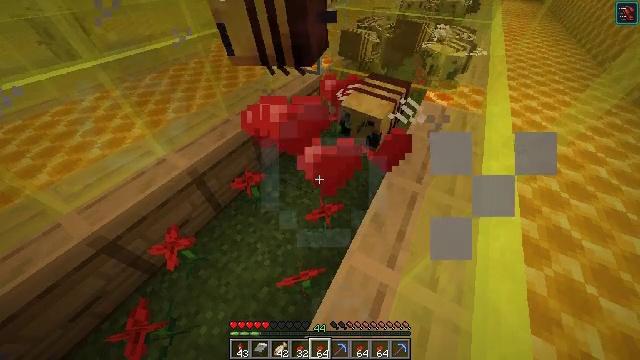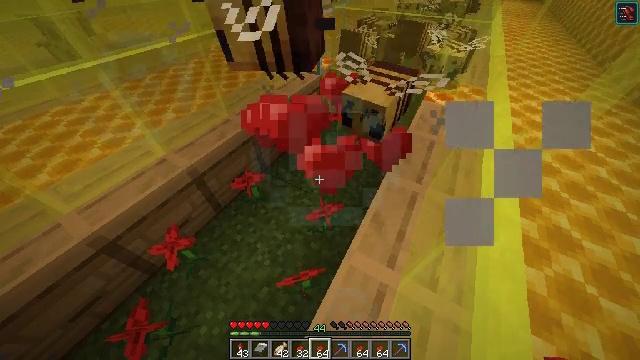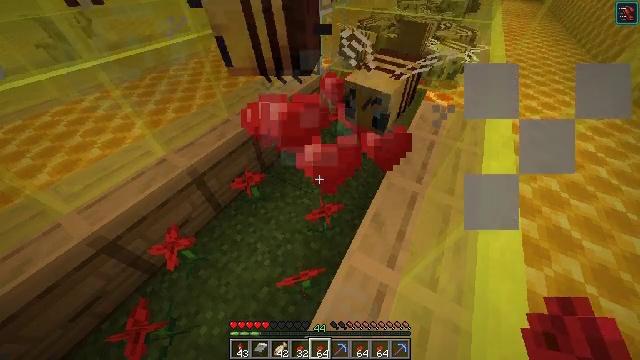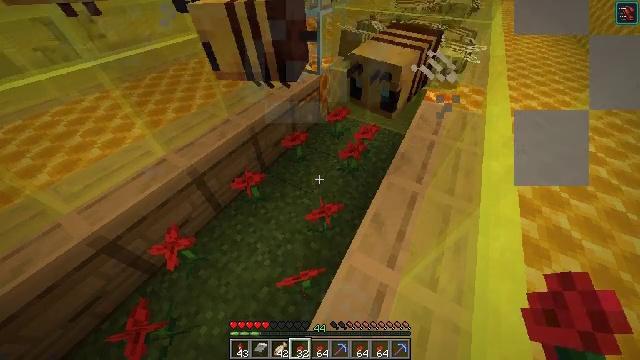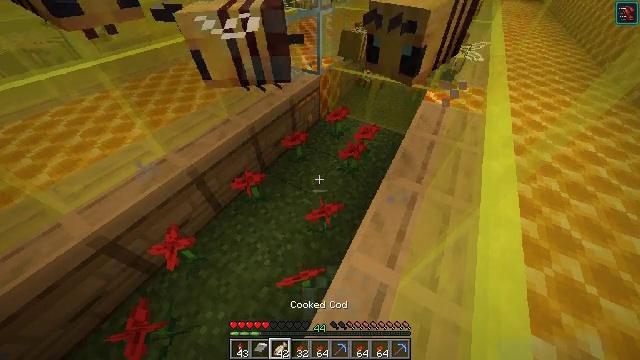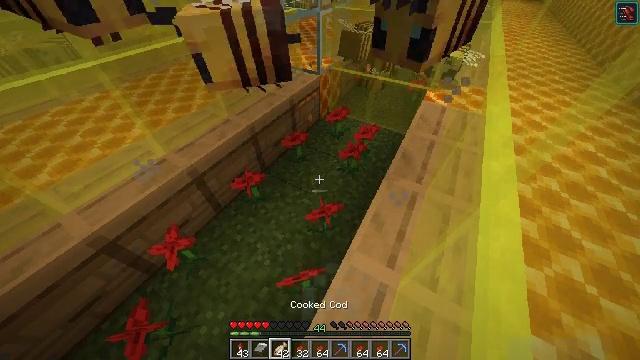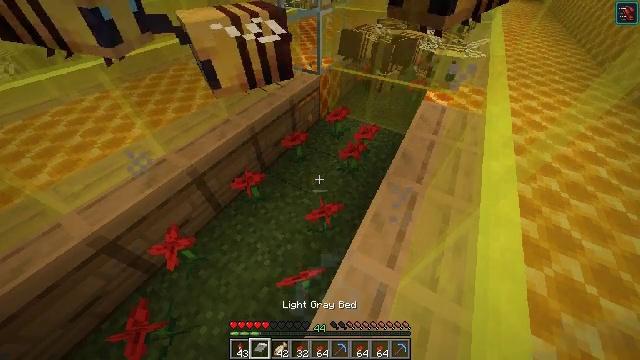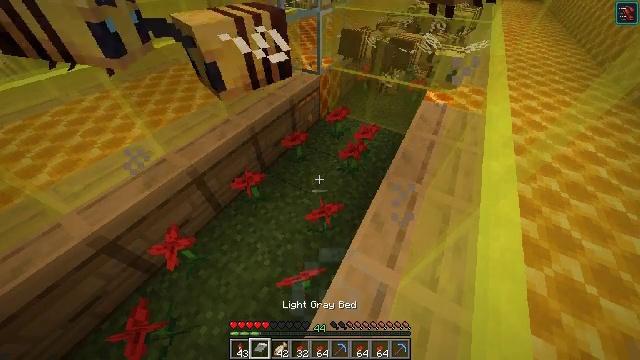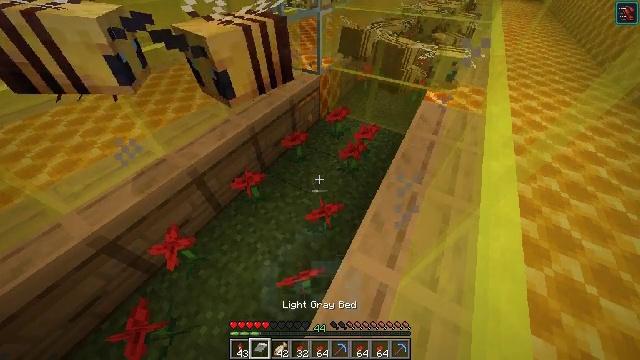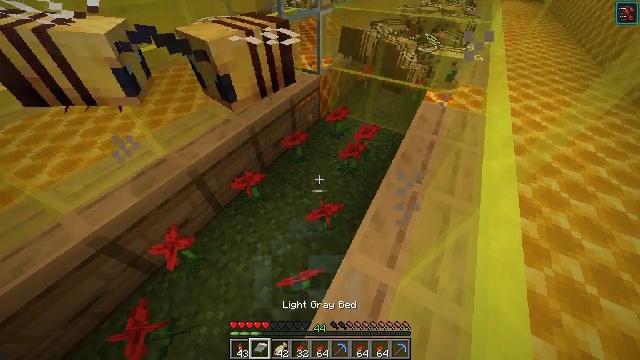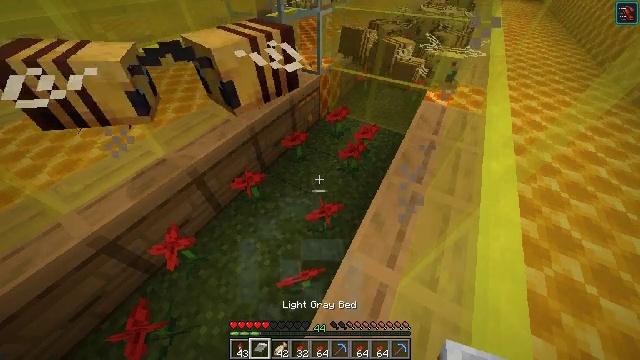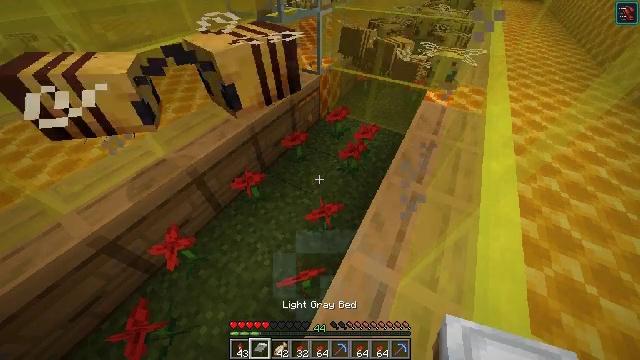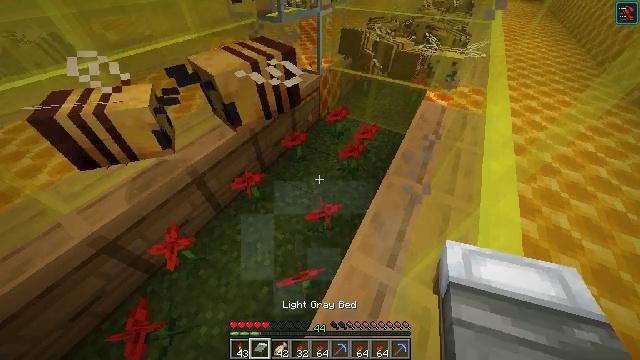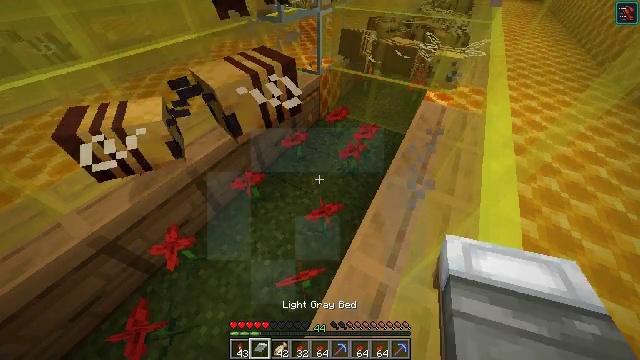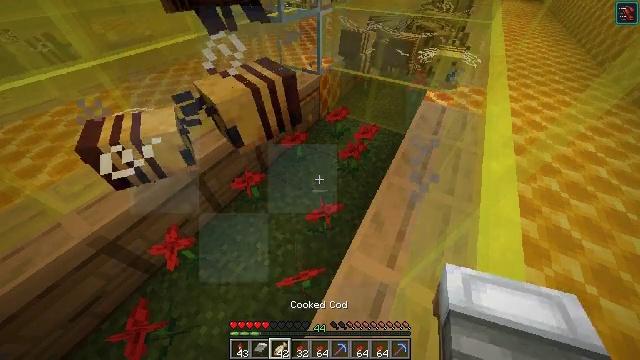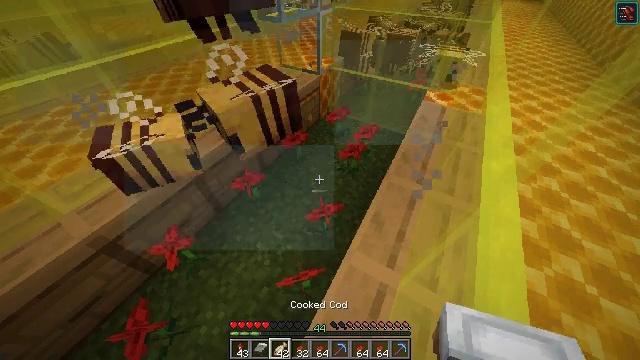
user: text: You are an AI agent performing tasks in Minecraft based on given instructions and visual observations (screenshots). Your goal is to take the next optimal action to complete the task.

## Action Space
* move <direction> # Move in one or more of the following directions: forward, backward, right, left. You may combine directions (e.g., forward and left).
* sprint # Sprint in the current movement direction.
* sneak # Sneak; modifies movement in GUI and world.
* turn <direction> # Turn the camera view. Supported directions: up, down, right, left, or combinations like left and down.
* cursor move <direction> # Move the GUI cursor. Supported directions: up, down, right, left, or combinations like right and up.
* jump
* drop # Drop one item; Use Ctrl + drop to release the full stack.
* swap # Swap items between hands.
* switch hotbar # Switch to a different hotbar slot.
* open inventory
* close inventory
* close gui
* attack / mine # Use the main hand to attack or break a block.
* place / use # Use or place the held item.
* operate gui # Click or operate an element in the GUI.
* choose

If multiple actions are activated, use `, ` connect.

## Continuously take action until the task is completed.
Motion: motion action
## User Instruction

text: Make a honey block from honey bottles.
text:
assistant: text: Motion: no_op
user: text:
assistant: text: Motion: no_op
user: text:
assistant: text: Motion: no_op
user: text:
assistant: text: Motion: no_op
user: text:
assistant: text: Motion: no_op
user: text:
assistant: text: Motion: no_op
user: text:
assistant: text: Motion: no_op
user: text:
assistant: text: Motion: no_op
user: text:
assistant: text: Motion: no_op
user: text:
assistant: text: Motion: no_op
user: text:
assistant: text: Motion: no_op
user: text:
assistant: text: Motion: no_op
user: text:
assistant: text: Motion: no_op
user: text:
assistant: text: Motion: no_op
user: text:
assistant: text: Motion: no_op
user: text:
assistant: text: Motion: no_op
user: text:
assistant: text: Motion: no_op
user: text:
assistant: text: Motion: no_op
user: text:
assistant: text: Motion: no_op
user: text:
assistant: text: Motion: no_op
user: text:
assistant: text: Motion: turn left
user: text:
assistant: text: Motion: turn left
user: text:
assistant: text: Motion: turn left and up
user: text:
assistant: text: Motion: turn left and up
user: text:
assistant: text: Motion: turn left and up
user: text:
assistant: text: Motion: turn left and up
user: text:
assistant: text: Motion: turn left
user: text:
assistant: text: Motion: turn left
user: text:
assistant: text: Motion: no_op
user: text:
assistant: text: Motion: move forward and move left